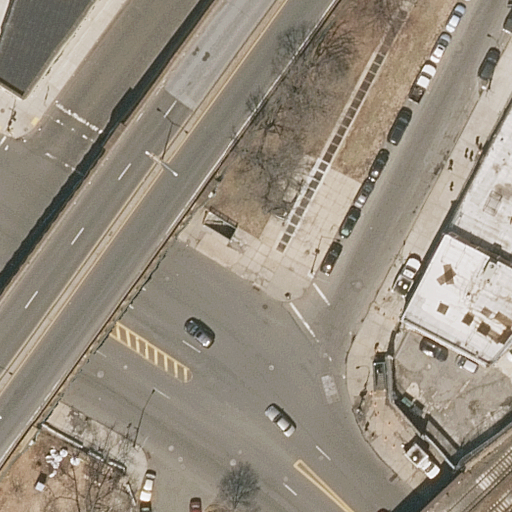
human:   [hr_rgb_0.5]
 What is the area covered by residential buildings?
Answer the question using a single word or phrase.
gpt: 1305m2

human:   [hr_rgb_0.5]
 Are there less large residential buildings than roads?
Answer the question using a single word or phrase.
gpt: yes

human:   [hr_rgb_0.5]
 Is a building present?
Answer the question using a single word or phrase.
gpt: yes

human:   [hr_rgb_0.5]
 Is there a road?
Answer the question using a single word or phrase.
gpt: yes

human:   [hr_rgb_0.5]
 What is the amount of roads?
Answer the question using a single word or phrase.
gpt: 14

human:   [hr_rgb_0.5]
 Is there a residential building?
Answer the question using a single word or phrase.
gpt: yes

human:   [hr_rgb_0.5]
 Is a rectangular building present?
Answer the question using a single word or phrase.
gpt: yes

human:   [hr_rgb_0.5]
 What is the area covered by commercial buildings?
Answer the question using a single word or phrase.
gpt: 0m2

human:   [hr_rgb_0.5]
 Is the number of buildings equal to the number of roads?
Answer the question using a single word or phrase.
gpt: no

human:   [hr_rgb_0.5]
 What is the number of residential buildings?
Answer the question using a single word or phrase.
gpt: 2

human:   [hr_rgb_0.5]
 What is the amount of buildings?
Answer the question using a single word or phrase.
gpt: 2

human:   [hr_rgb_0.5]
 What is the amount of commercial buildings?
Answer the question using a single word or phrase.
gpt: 0

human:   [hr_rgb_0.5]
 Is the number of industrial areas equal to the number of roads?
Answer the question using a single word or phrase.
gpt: no

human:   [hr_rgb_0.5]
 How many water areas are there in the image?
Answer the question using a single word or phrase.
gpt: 0

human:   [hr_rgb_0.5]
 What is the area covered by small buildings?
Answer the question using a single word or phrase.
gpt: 0m2

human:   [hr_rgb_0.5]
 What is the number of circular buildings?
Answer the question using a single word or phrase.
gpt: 0

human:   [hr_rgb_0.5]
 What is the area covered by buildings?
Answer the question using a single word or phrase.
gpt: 1305m2

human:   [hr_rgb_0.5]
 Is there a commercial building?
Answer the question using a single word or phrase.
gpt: no

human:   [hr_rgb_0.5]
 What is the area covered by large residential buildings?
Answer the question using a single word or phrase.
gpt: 1106m2

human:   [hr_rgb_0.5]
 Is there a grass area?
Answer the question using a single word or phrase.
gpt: no

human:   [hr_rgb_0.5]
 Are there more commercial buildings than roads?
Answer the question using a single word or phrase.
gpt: no

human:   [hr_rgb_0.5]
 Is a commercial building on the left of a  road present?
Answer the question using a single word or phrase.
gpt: no

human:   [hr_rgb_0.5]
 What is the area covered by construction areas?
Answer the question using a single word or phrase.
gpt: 0m2

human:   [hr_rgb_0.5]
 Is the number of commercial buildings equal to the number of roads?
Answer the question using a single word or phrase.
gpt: no

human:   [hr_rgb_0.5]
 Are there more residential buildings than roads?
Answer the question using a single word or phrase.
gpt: no

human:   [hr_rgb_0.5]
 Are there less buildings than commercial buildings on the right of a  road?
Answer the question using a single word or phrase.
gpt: no

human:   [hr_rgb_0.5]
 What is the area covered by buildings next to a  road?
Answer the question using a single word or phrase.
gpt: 1305m2

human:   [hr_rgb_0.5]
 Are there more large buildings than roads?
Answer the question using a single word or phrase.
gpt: no

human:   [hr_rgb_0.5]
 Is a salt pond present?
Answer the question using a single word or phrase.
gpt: no

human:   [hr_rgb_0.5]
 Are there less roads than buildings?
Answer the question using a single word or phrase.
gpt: no

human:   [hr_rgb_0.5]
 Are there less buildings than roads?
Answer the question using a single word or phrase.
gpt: yes

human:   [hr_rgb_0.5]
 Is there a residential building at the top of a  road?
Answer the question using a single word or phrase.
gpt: yes

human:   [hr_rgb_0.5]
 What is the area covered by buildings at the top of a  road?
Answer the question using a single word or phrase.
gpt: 1305m2

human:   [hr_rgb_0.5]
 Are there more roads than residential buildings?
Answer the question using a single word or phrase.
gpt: yes

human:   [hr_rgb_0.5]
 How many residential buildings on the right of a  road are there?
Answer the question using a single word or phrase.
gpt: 1

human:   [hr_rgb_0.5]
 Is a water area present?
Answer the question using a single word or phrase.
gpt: no

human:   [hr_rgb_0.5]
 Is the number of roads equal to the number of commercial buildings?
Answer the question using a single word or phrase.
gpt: no

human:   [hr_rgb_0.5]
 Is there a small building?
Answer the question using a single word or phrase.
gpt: no

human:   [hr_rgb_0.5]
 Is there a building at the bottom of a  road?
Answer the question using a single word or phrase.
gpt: no

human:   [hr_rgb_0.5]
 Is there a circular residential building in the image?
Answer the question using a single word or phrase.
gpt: no

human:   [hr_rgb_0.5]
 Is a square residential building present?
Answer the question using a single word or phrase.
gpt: no

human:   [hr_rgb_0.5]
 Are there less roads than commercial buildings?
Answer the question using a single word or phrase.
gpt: no

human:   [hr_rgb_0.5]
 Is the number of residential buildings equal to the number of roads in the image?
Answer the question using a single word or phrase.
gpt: no

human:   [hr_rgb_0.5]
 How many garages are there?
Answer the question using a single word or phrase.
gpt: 0

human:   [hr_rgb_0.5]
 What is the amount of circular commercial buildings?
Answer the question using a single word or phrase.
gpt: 0

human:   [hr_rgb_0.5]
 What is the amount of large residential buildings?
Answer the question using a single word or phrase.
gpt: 1

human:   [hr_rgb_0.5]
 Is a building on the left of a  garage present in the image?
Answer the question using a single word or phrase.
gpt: no

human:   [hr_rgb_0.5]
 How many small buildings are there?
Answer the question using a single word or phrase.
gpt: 0

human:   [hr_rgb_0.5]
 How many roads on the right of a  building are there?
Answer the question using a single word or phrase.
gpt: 6

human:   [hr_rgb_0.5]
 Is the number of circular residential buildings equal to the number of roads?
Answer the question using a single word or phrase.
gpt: no

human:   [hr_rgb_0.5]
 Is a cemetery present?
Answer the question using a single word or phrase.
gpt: no

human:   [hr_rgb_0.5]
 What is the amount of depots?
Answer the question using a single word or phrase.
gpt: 0

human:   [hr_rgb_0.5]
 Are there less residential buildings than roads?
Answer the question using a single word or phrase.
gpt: yes

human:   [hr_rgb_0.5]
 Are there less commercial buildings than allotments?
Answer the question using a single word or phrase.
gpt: no

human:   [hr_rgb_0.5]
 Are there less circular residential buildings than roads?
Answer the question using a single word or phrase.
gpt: yes

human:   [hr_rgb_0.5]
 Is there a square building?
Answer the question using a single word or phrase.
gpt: no

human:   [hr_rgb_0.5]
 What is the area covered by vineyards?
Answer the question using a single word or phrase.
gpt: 0m2

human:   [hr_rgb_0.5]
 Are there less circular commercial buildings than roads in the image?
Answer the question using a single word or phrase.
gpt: yes

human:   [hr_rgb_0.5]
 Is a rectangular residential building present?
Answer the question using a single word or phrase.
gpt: yes

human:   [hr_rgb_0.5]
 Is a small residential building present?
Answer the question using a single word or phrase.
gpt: no

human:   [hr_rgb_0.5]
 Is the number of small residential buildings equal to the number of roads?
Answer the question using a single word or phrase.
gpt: no

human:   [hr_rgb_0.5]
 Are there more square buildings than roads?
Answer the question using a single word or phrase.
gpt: no

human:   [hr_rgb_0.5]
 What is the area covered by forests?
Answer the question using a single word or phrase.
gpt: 0m2

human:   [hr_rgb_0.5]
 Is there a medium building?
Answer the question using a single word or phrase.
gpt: yes